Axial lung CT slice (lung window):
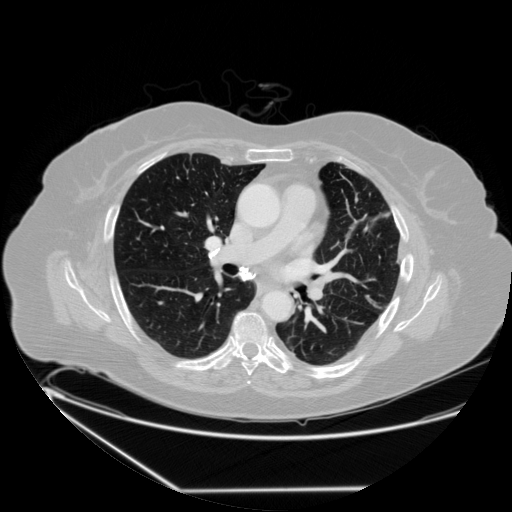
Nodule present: no